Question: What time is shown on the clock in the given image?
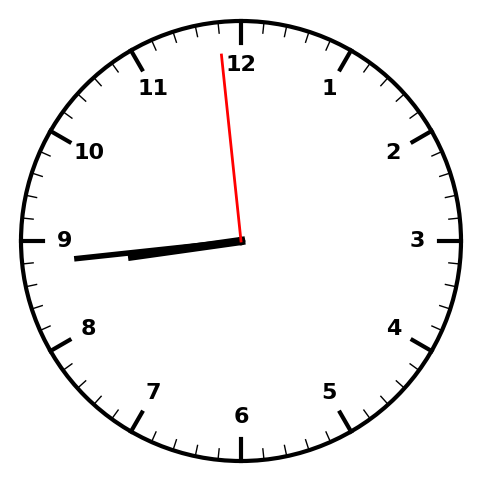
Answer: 08:43:59